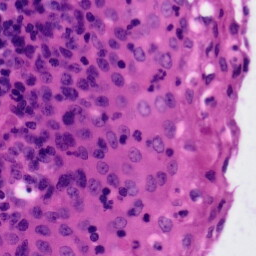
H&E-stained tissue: Tonsil